На покоящуюся на гладкой горизонтальной поверхности систему, состоящую из двух шариков массой $m$ каждый, соединенных пружиной, налетает слева шарик массой $M$ (см. рисунок).  При этом происходит лобовой абсолютно упругий удар.
Найти приближенно отношение масс $\frac{m}{M}=\gamma$, при котором удар произойдет еще раз.
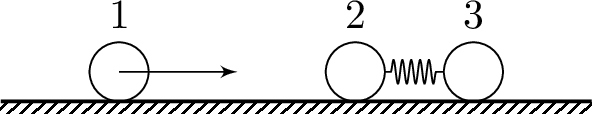
Ответ: $$ \gamma_{1} \approx\left(\frac{3}{2} \pi\right)^{-1} \approx 0.21. $$ Отношение масс шаров равно приблизительно $0.21$.
Темы:
T, Механика, Кинематика, ЗСЭ, ЗСИ, Всероссийские